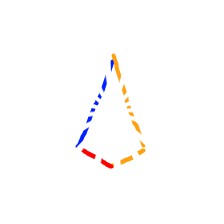
Shape: kite